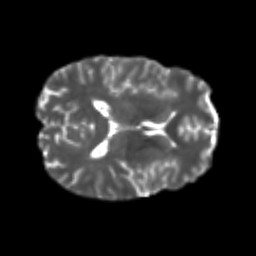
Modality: T2w
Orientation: axial
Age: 23
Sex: male
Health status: healthy
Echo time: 0.074 s